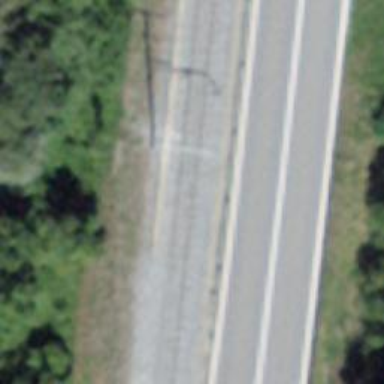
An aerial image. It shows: Catenary mast for power lines.